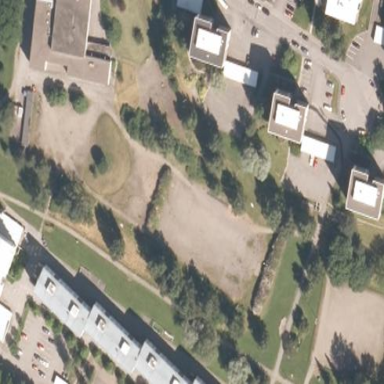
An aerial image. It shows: Park.